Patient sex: M
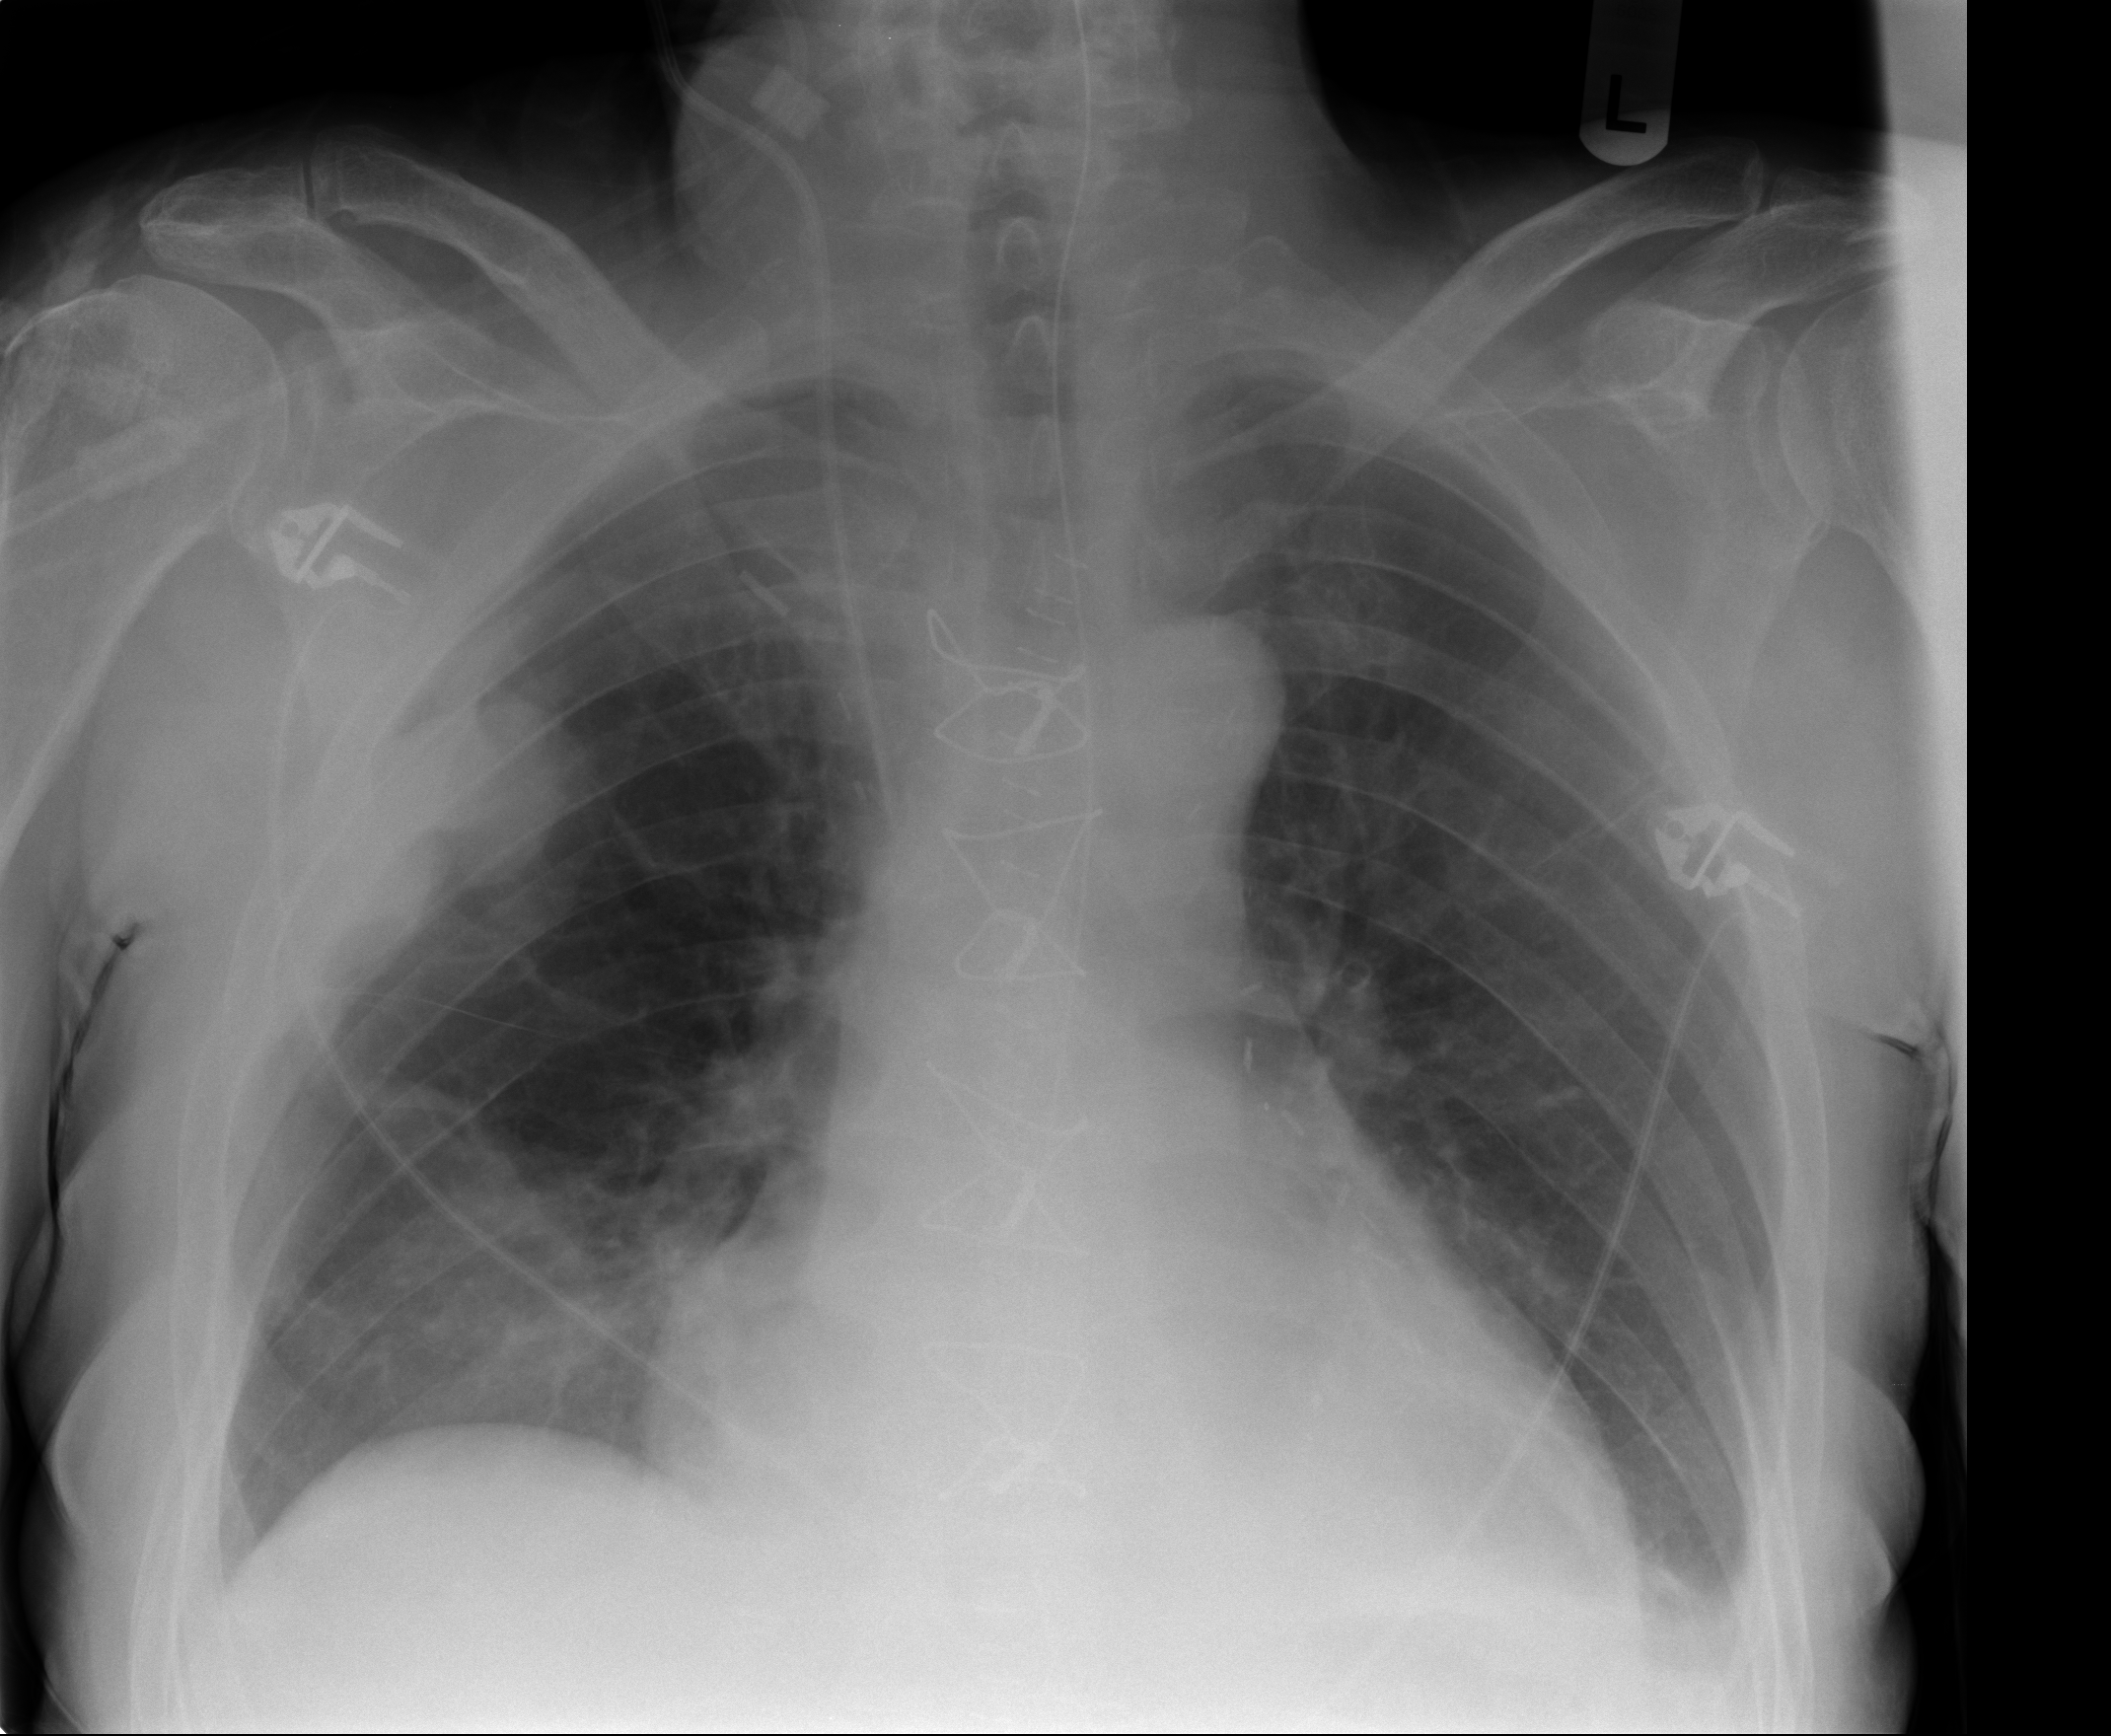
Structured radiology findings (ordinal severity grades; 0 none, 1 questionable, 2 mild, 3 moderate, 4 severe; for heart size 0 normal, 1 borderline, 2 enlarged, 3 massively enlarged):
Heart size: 1
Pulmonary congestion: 0
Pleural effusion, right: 0
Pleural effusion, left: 1
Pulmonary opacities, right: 1
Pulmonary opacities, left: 0
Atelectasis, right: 2
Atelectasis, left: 1